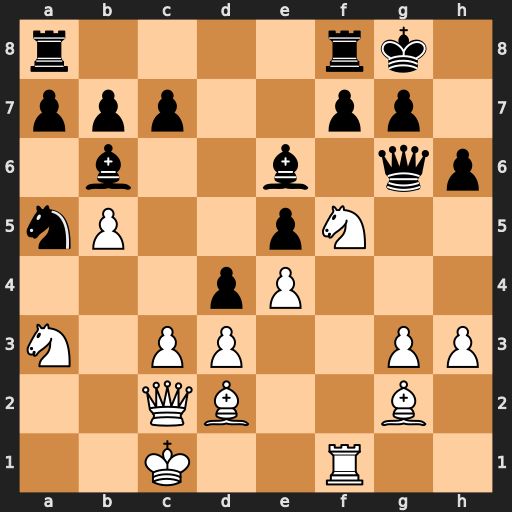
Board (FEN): r4rk1/ppp2pp1/1b2b1qp/nP2pN2/3pP3/N1PP2PP/2QB2B1/2K2R2
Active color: w
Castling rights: -
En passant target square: -
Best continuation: Ne7+ Kh7 Nxg6